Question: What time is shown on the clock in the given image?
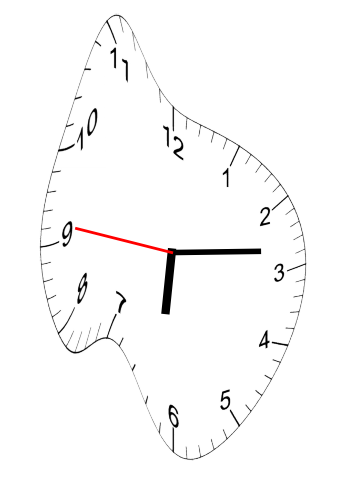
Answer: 06:13:46